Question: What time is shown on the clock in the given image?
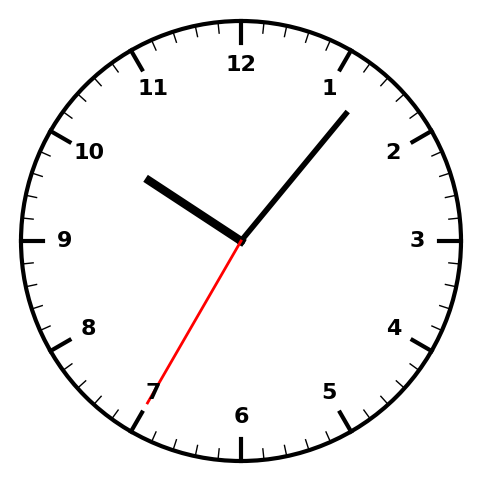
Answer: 10:06:35